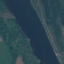
Land use / land cover: River